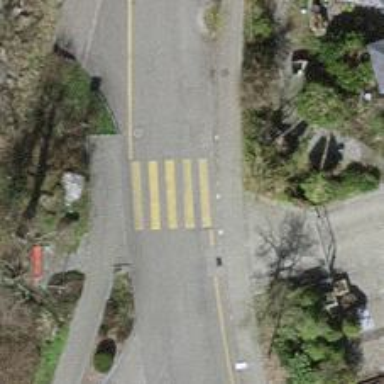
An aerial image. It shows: Uncontrolled zebra crossing.